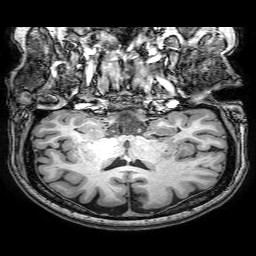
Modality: T1w
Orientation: sagittal
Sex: female
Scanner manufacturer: philips
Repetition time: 0.008066 s
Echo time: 0.00369 s